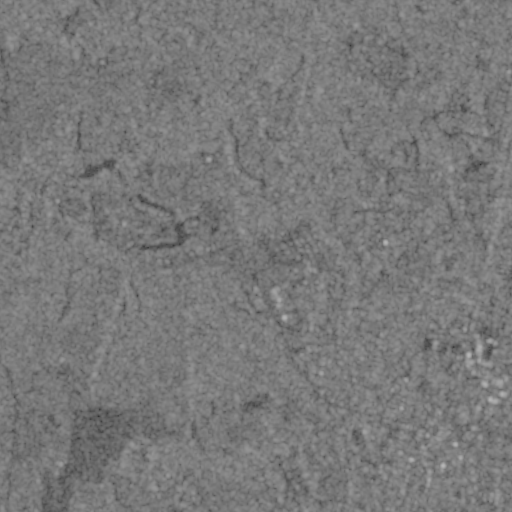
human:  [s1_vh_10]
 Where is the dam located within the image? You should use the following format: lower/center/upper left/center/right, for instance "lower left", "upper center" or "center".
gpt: The dam is located in the upper right of the image.
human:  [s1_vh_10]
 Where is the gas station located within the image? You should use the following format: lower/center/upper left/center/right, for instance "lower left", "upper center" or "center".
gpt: The gas station is located in the lower right of the image.
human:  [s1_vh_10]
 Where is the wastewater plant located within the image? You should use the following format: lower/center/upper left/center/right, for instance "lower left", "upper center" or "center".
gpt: The wastewater plant is located in the upper right of the image.
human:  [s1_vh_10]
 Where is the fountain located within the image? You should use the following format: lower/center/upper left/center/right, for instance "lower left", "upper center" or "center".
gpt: The fountain is located in the lower right of the image.
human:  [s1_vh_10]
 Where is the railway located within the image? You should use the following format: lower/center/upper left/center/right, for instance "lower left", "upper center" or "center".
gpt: The railway is located in the right of the image.
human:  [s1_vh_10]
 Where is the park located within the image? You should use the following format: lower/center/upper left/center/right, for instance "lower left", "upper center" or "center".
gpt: There is no park in the image.

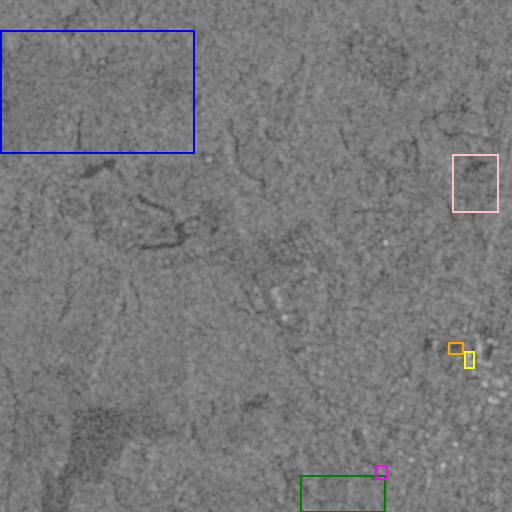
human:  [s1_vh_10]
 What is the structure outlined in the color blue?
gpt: The structure outlined in blue is a crop field.
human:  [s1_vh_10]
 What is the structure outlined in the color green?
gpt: The structure outlined in green is a park.
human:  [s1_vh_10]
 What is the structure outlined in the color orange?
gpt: The structure outlined in orange is a parking lot.
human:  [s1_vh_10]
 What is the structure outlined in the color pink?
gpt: The structure outlined in pink is a wastewater plant.
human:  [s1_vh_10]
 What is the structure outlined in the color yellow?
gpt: The structure outlined in yellow is a building.
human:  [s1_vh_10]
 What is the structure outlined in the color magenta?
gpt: The structure outlined in magenta is a building.
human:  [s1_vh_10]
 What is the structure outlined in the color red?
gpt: There is no red outline.